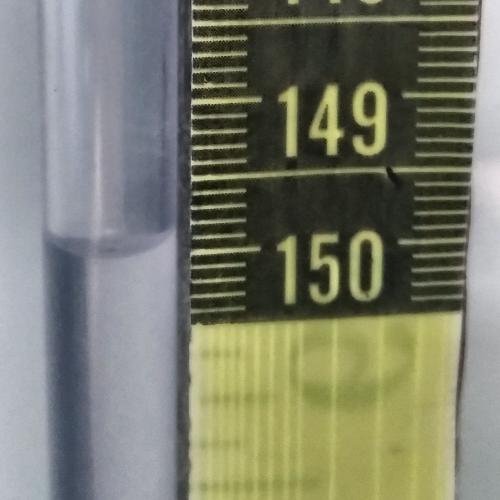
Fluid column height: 150.0 cm